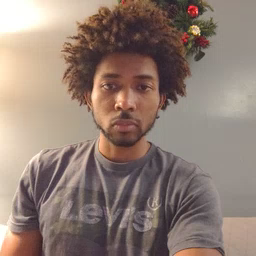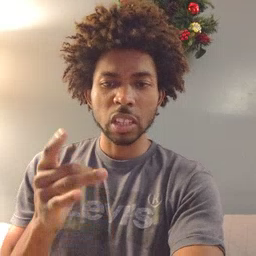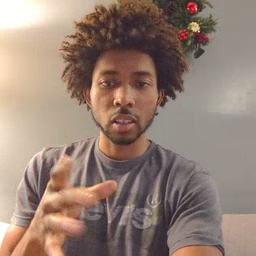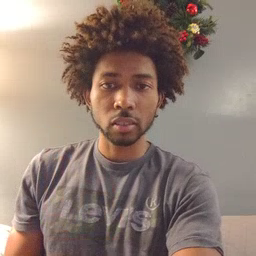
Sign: hate